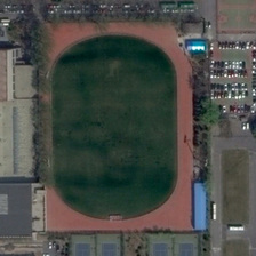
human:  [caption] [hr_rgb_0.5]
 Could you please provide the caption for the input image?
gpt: The stadium is next to the parking lot.

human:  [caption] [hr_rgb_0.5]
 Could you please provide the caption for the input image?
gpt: is a large green playground surrounded by race tracks near a parking lot full of cars.

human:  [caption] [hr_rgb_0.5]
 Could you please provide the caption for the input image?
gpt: It is a big green playground surrounded by a truck running next to a parking lot full of cars.

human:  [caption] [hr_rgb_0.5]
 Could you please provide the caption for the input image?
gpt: The ground sports ground is next to the parking lot.

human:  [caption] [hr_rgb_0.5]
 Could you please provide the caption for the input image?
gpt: It's a huge green playground surrounded by runways and a parking lot full of cars.